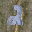
Label: 2